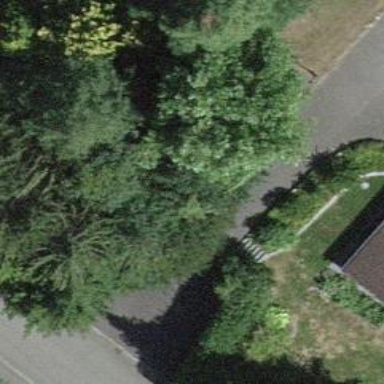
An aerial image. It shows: Bollard barrier.